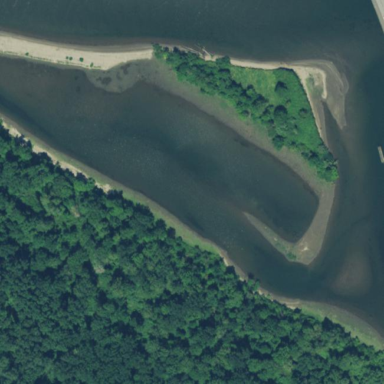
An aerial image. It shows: Islet.